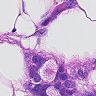
Metastatic tissue present: yes